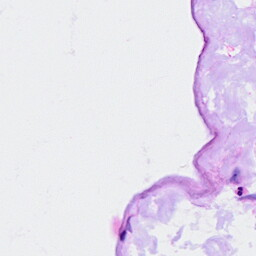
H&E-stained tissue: Ovarian